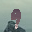
Label: 9